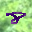
Label: 8